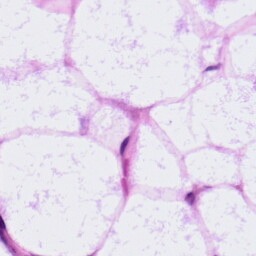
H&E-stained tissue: LymphNode